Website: lowes
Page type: customer-info-address
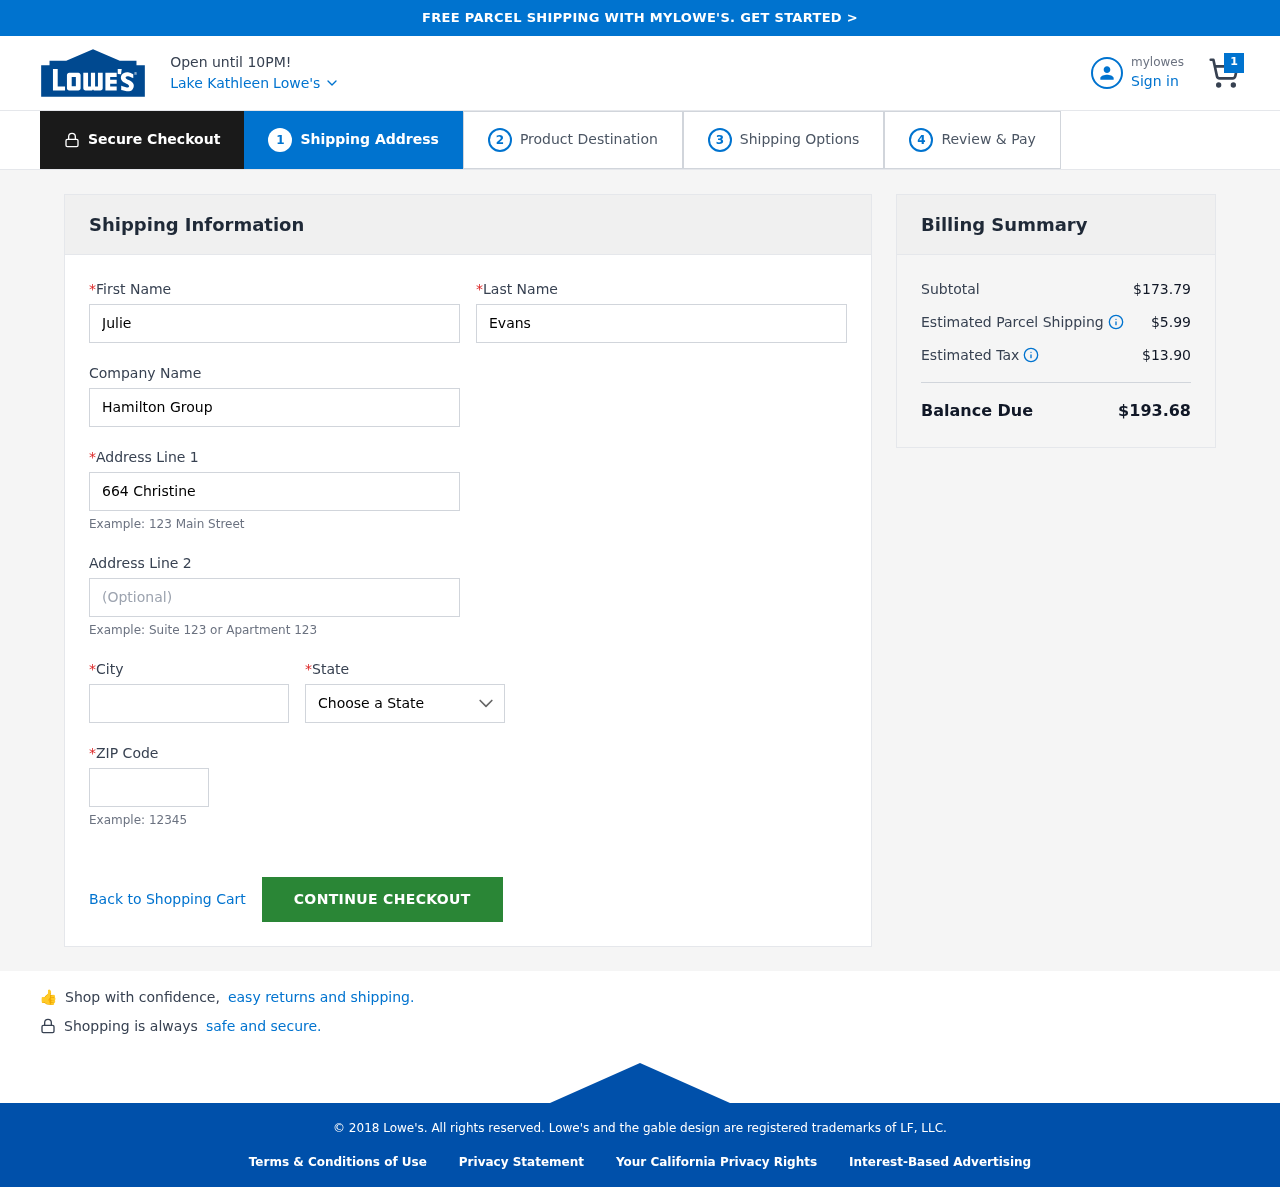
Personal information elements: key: PII_CITY
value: Lake Kathleen
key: PII_COMPANY
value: Hamilton Group
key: PII_FIRSTNAME
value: Julie
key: PII_LASTNAME
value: Evans
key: PII_POSTCODE
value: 03466
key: PII_STATE
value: Michigan
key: PII_STREET
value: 664 Christine Glens
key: PII_STREET2
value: Suite 682
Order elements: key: ORDER_NUM_ITEMS
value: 1
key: ORDER_SUBTOTAL
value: $173.79
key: ORDER_SHIPPING_COST
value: $5.99
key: ORDER_TAX
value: $13.90
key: ORDER_TOTAL
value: $193.68